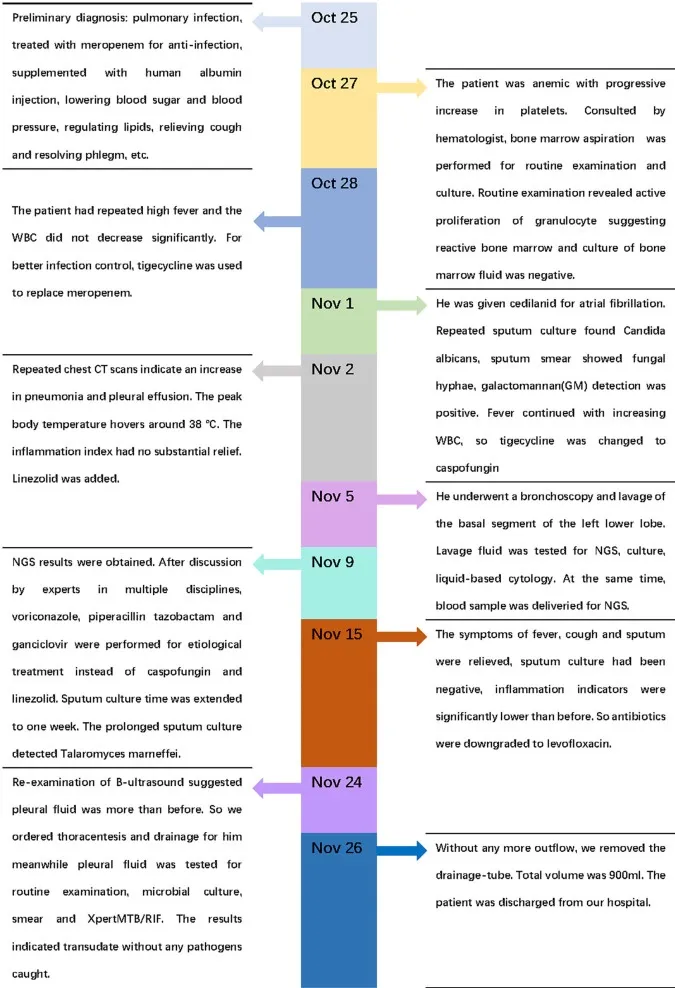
Timeline of the case.
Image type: chart (chart)